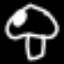
Label: mushroom